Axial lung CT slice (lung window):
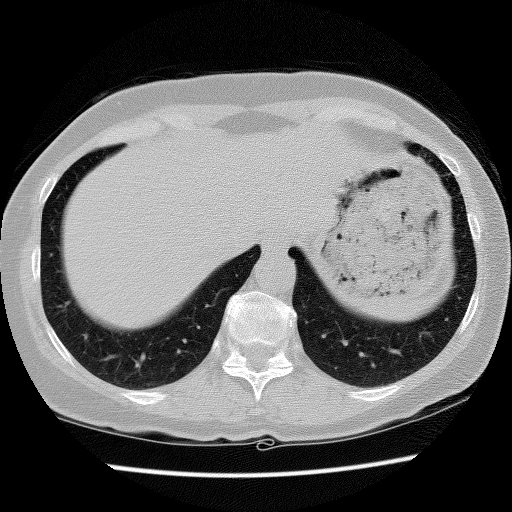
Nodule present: no